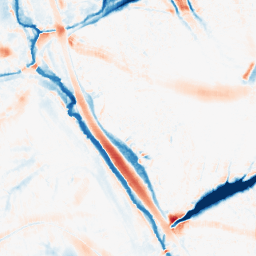
Category: morphological
Decomposition family: morphological_ellipse
Decomposition parameters: operation: average
width: 30
height: 30
Upsampling method: cubic_mitchell
Upsampling parameters: scale: 4
Upsampling scale: 4